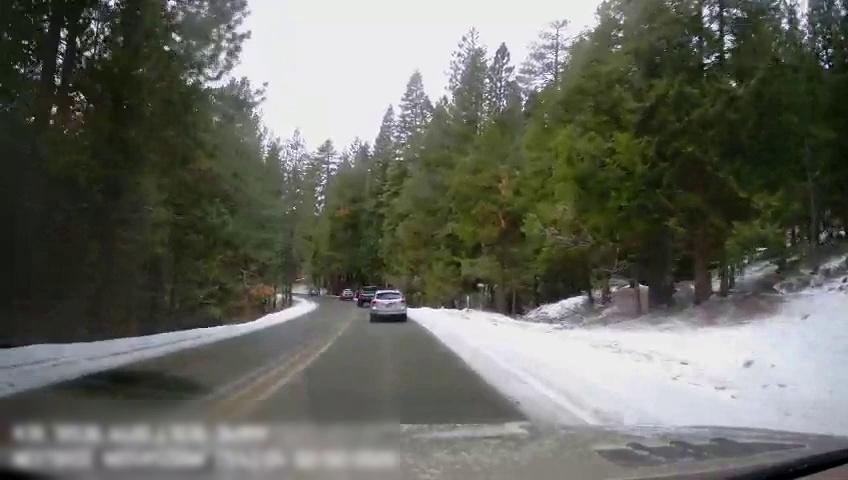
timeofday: Day
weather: Cloudy
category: Drivable Space
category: Vehicles | Car
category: Vehicles | Truck
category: Vehicles | Car
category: Lanes | Current Lane
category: Lanes | Opposite Lane